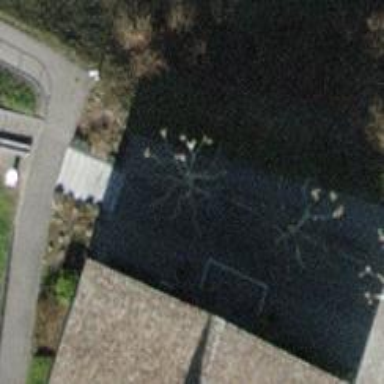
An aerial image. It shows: Brown bench.